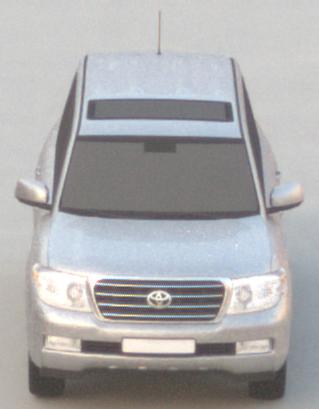
Make: Toyota
Model: Land Cruiser V8 4.7
Detailed model: Land Cruiser V8 (J20)
Model produced from: 2008/03
Model produced until: 2009/11
Doors: 5
Color: white
Road condition: dry road
Daytime: sunrise or sunset
Contrast: low contrast